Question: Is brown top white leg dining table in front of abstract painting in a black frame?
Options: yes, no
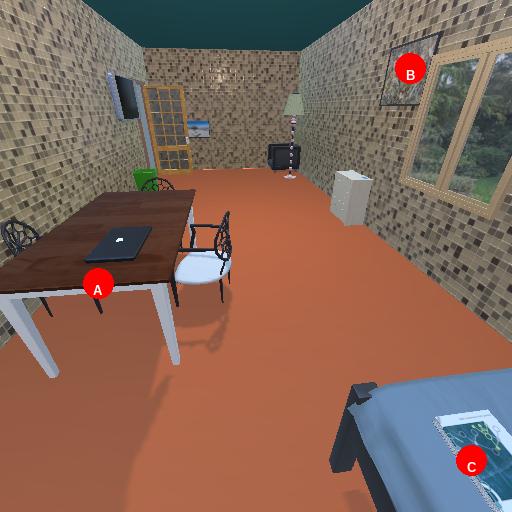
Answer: yes